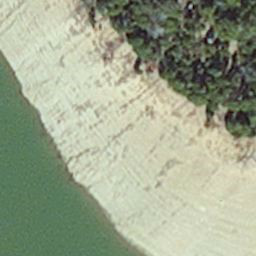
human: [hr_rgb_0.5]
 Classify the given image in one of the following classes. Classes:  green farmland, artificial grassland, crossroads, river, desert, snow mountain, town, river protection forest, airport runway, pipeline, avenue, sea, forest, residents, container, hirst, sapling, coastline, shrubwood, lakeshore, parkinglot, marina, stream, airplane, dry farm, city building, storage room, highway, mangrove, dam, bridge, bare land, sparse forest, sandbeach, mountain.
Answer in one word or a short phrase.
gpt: hirst